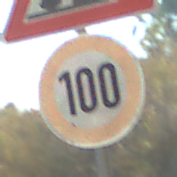
Verkehrszeichen: Geschwindigkeit100
Zusatzzeichen oben: SteinschlagRechts
Umgebung: Outdoor, Nature
Tageszeit: MorningAfternoon
Wetter: PartlyCloudy
Licht: Natural
Jahreszeit: NotSpecified
Kontrast: HighContrast